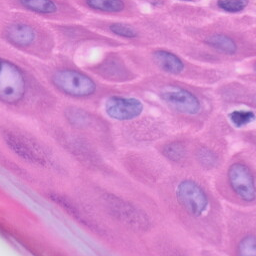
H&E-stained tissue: Skin